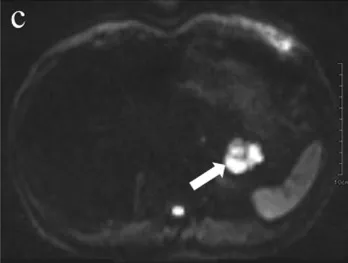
C. MRI showed high signal intensity in the central and iso-signal intensity in the peripheral portions of the cystic lesion on diffusion-weighted image (arrow).
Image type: radiology (mri)